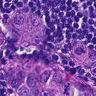
Metastatic tissue present: yes